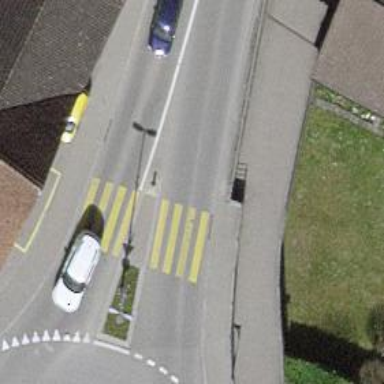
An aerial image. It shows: Marked crossing with pedestrian island.